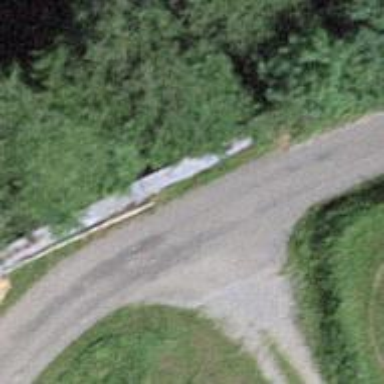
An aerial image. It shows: Unclassified road.